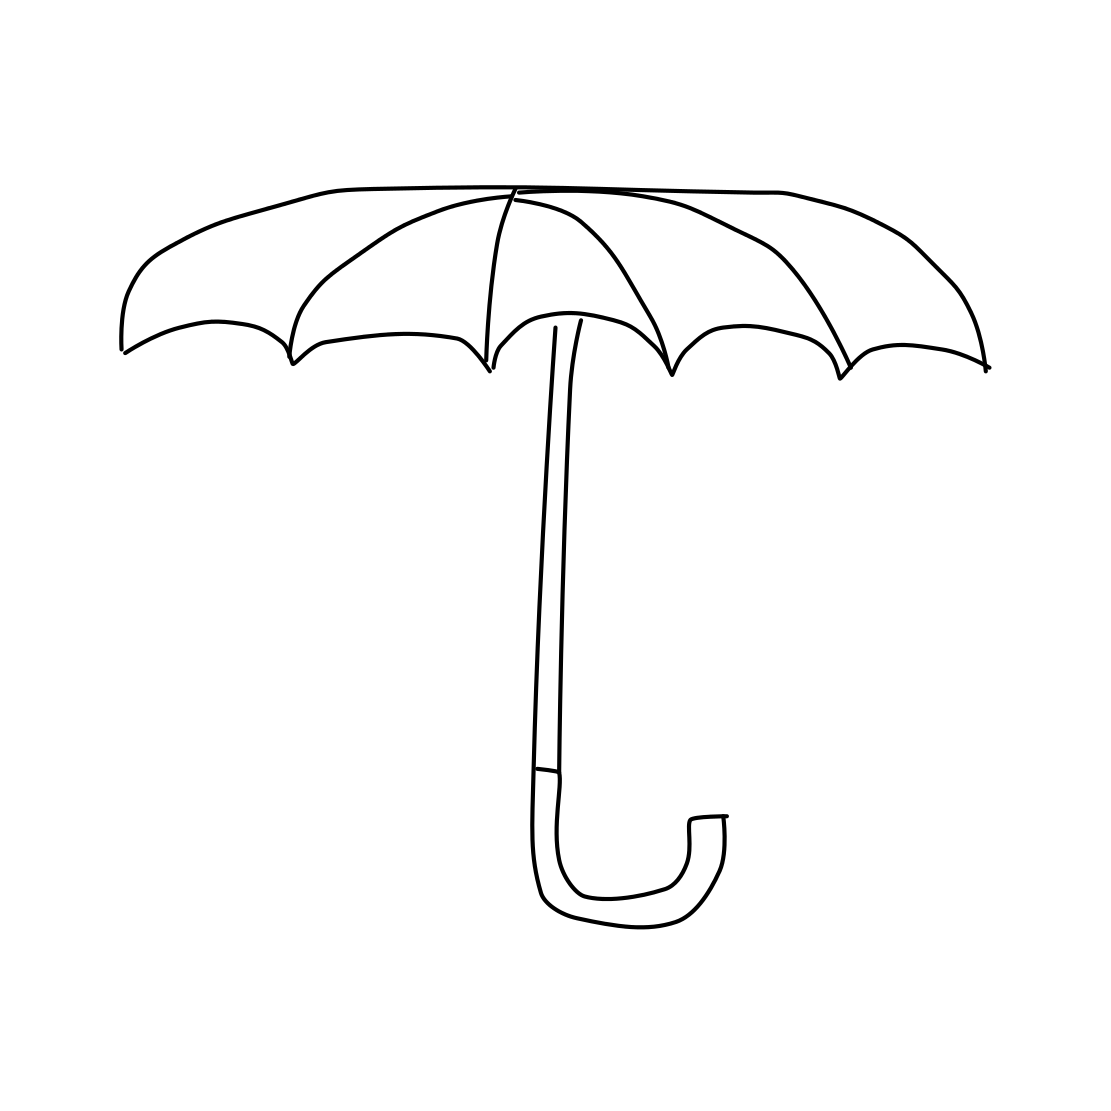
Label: umbrella